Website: apple
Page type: order-returns
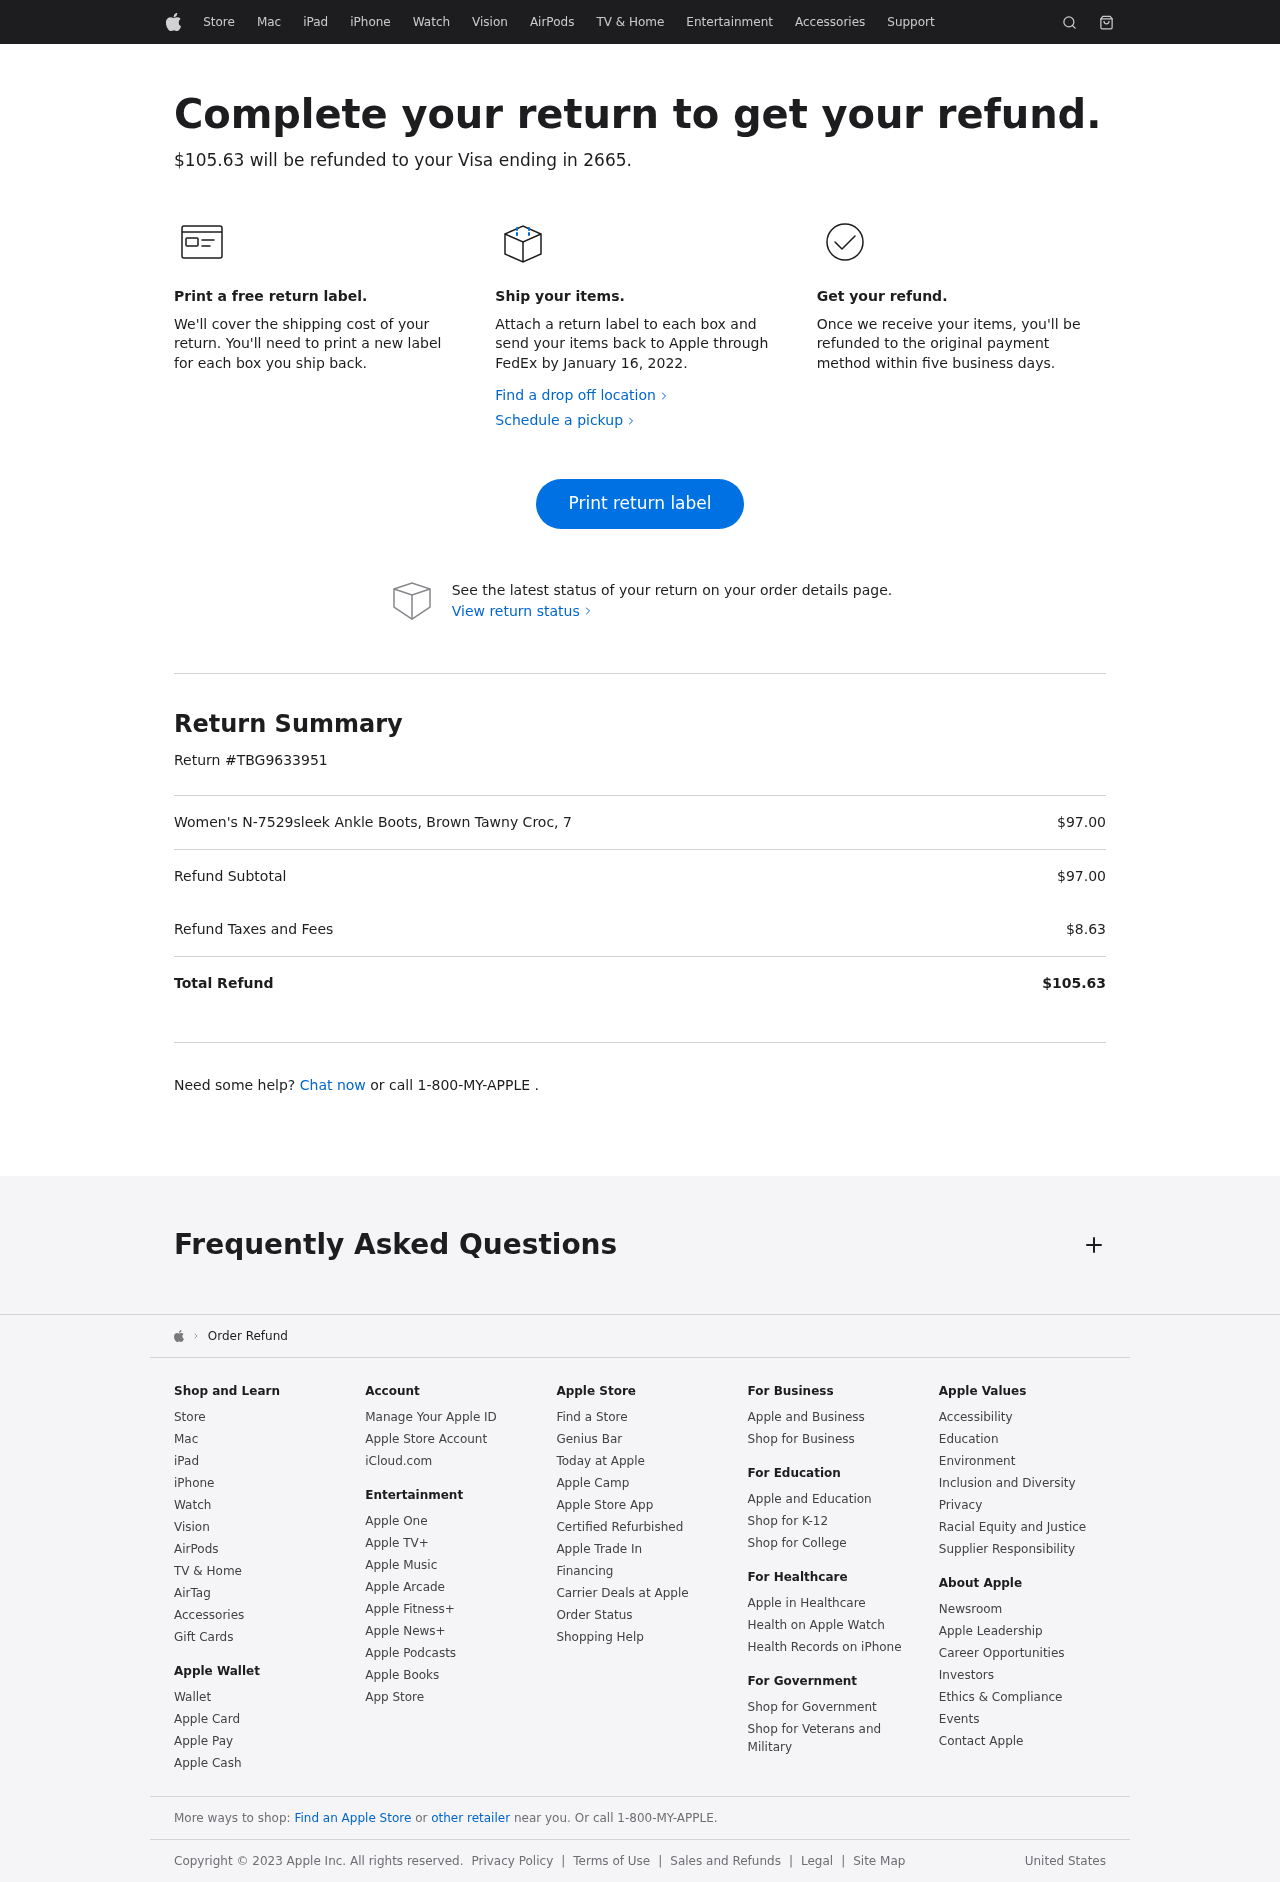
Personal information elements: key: PII_CARD_LAST4
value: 2665
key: PII_CARD_TYPE
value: Visa
Product elements: key: PRODUCT1_NAME
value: Women's N-7529sleek Ankle Boots, Brown Tawny Croc, 7
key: PRODUCT1_PRICE
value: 97
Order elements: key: ORDER_TOTAL
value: $105.63
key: ORDER_RETURN_BY_DATE
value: January 16, 2022
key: ORDER_RETURN_ID
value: TBG9633951
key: ORDER_SUBTOTAL
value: $97.00
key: ORDER_TAX
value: $8.63